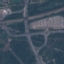
Land use / land cover class: Highway